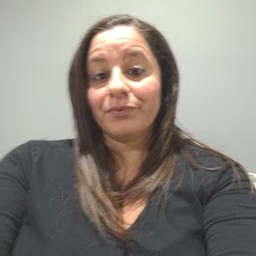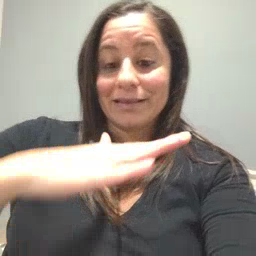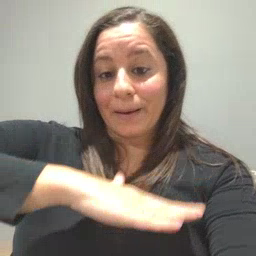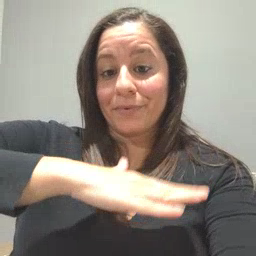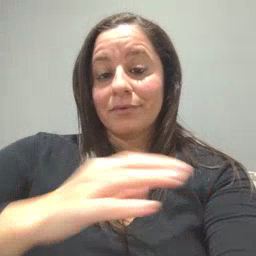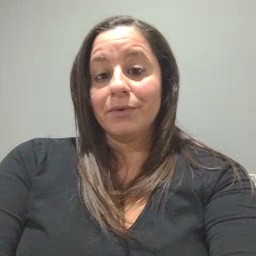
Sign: table